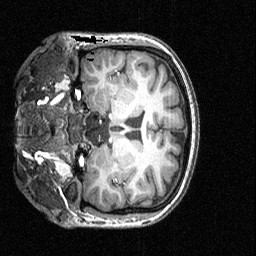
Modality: T1w
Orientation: coronal
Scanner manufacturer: siemens
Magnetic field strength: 3 T
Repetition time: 1.54 s
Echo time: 0.00304 s